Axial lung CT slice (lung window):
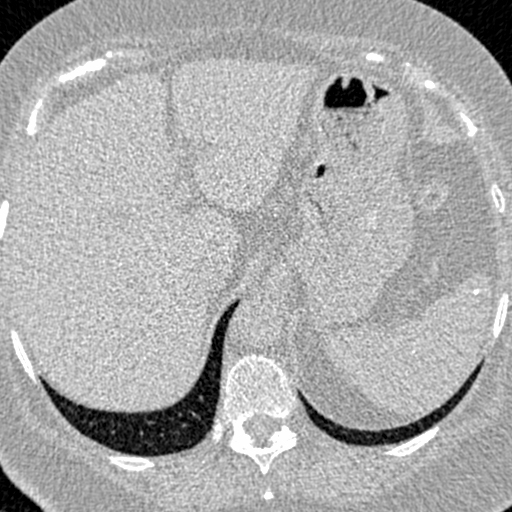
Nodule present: no